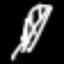
Label: leaf